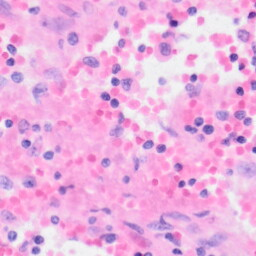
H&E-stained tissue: Kidney